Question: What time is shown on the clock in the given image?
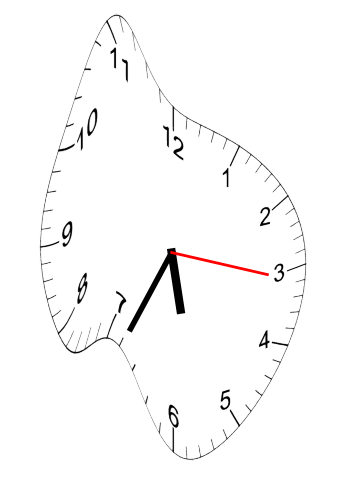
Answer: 05:34:16